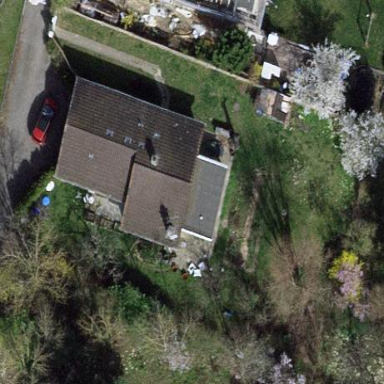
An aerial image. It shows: Garden enclosed by fence.